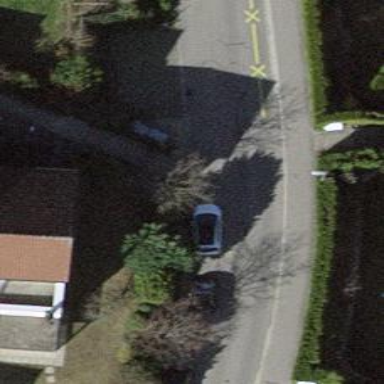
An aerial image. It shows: Set of steps on the road.